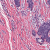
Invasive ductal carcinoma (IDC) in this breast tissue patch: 1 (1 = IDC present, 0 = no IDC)